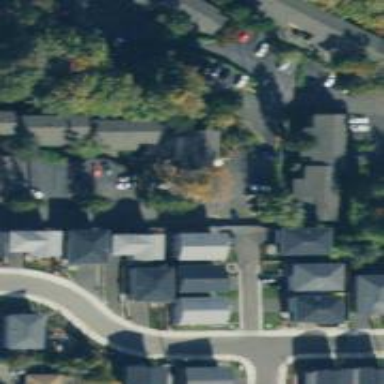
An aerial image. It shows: Living street.